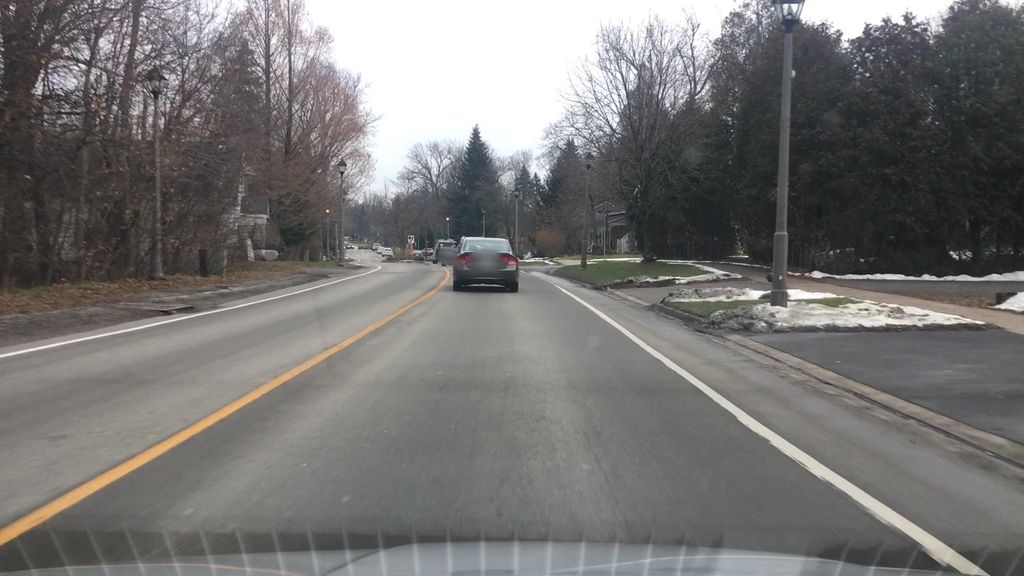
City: hamilton